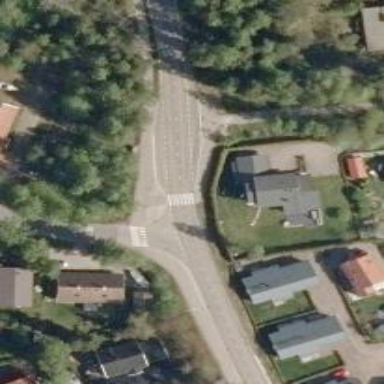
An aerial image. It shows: Uncontrolled crossing on the road.